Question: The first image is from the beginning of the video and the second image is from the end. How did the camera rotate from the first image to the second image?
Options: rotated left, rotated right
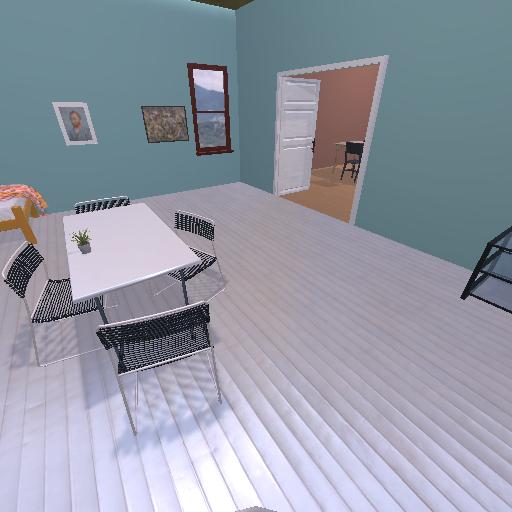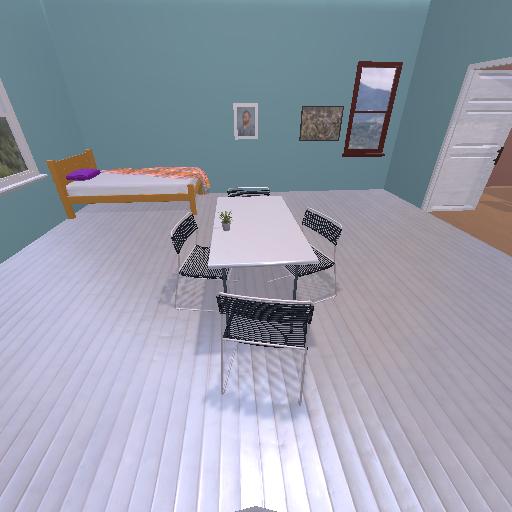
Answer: rotated left